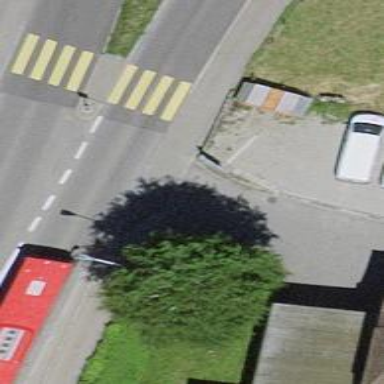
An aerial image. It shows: Asphalt sidewalk along the footway.